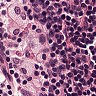
Metastatic tissue present: no